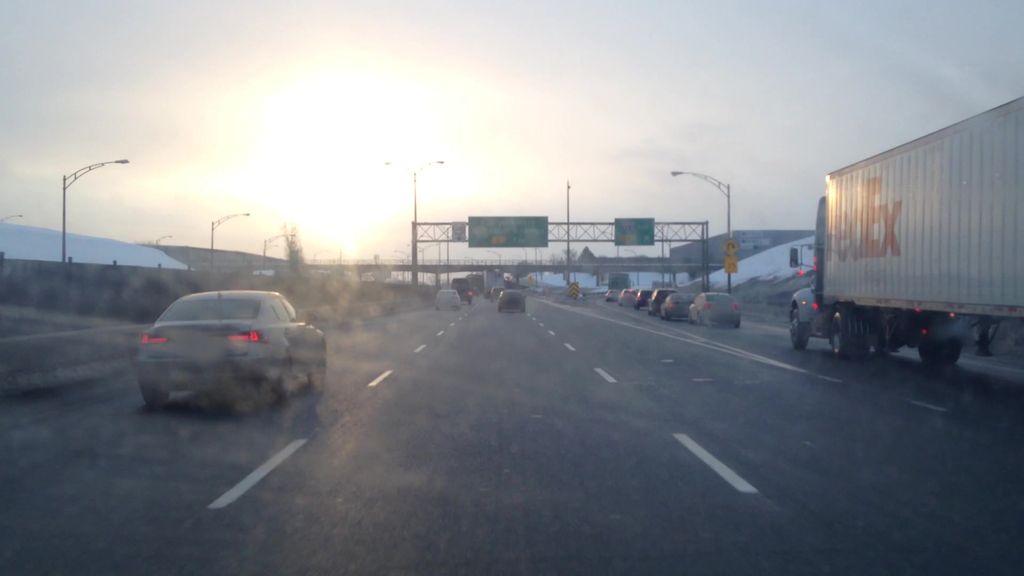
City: montreal